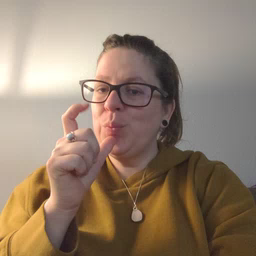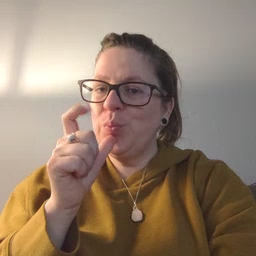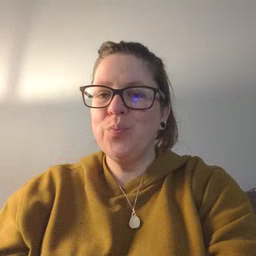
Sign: who